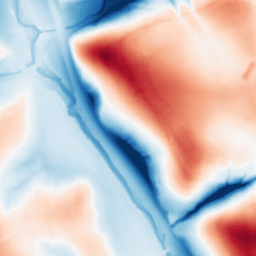
Category: multiscale
Decomposition family: dog_multiscale
Decomposition parameters: sigma_ratio: 2
n_scales: 6
base_sigma: 0.5
Upsampling method: sinc_hamming
Upsampling parameters: scale: 8
kernel_size: 16
Upsampling scale: 8